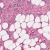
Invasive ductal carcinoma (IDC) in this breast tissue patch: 1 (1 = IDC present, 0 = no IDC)